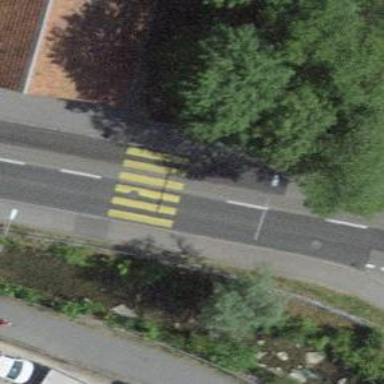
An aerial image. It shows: Kerb barrier.